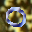
Label: 0